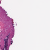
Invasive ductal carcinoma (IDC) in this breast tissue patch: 0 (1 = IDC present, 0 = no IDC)